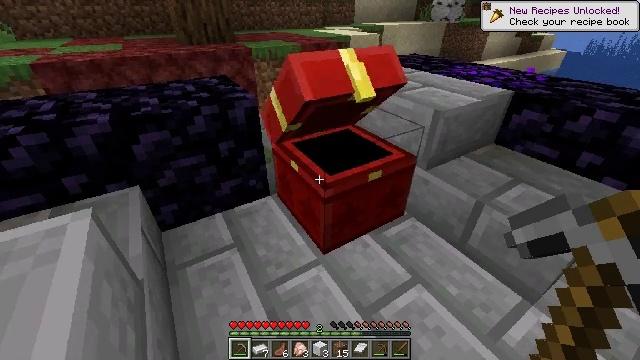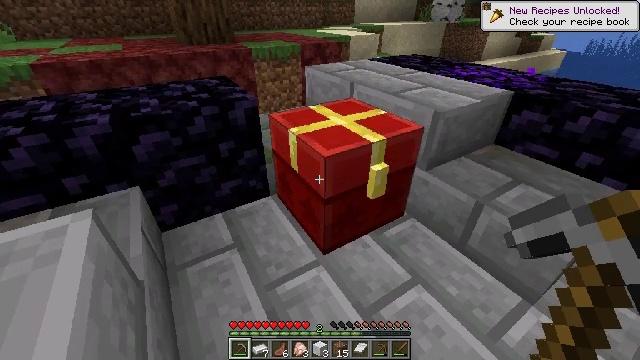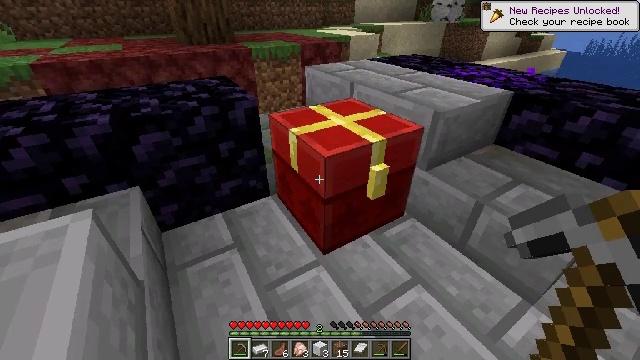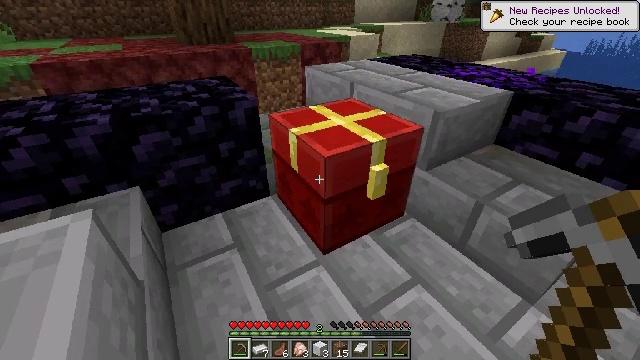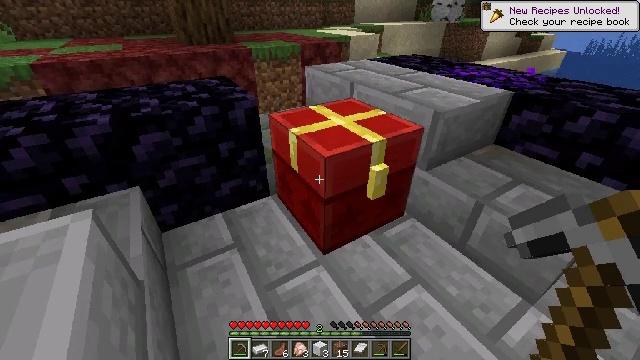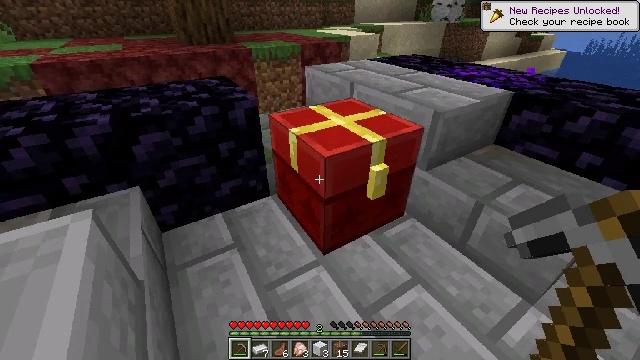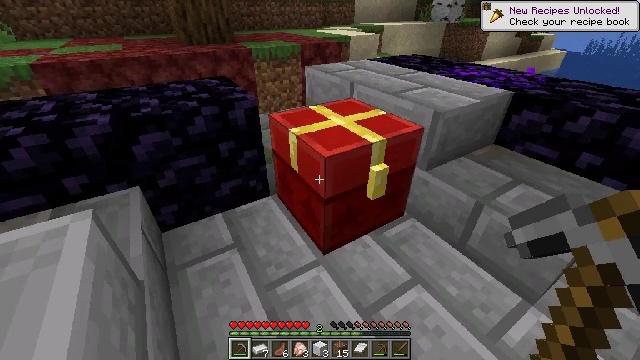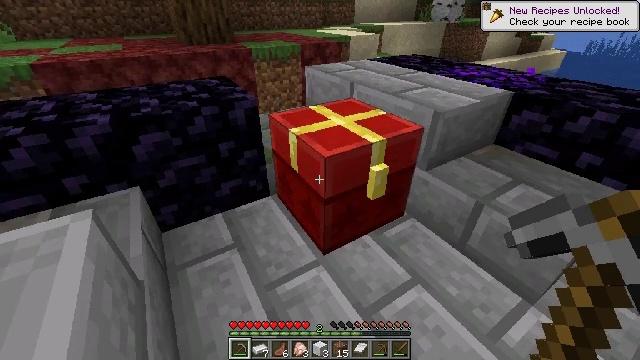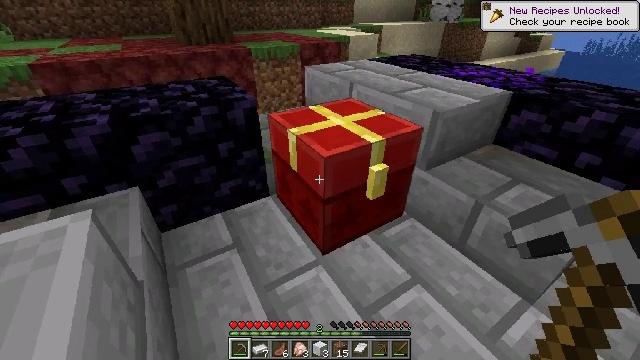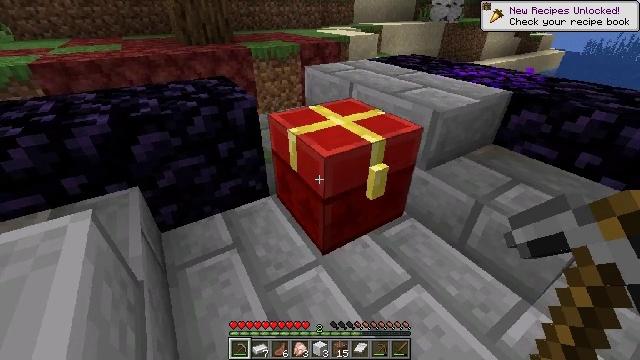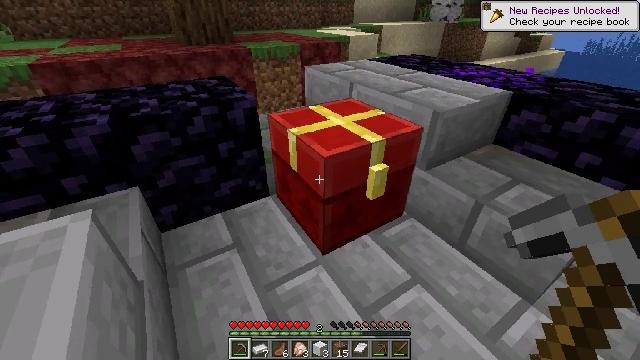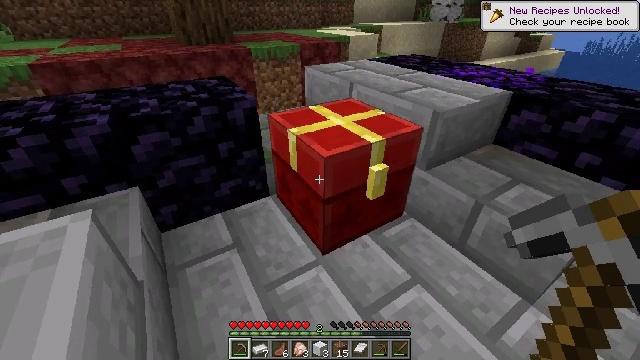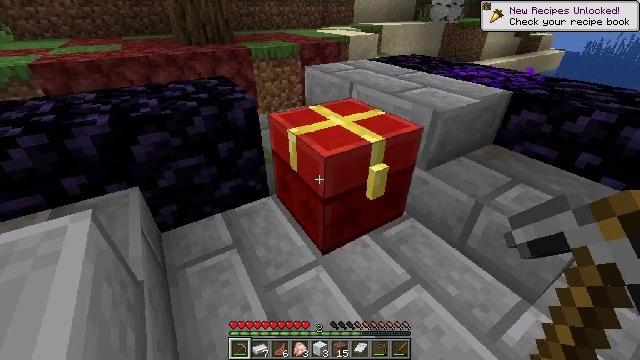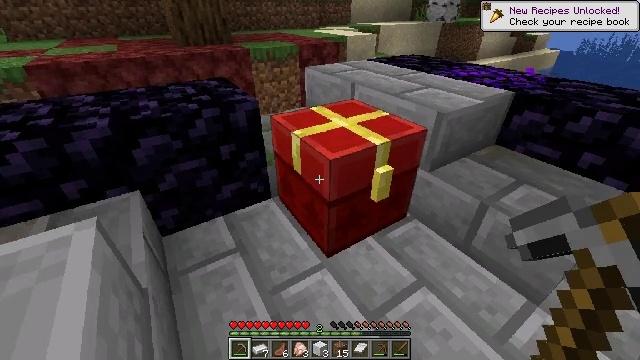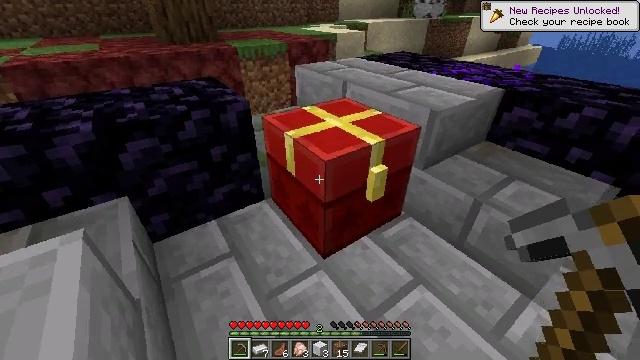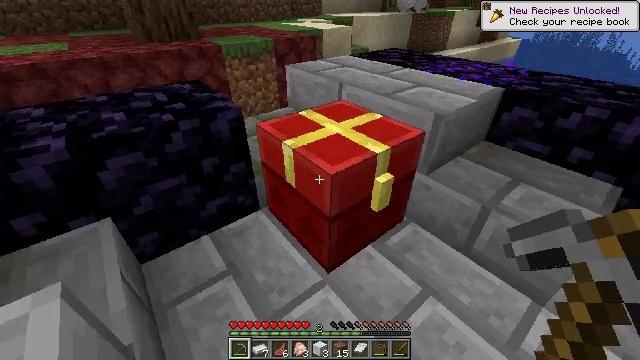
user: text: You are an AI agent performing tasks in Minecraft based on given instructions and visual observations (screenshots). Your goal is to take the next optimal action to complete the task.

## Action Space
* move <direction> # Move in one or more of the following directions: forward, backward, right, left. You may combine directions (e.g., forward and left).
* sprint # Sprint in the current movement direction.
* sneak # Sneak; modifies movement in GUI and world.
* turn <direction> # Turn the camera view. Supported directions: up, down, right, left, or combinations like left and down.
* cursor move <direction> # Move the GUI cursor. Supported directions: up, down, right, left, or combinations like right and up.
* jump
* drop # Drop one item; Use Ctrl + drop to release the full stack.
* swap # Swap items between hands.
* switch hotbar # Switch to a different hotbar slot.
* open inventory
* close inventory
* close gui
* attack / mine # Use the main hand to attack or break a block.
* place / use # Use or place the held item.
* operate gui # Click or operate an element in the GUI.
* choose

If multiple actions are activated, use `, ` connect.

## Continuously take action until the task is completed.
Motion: motion action
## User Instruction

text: Mine a chest to move it.
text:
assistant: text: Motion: no_op
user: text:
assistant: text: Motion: no_op
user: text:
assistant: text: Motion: no_op
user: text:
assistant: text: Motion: no_op
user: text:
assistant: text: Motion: no_op
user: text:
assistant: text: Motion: no_op
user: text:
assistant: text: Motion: no_op
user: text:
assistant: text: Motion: no_op
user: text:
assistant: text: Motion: no_op
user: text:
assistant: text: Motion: no_op
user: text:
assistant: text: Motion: no_op
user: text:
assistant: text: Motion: no_op
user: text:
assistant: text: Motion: move left
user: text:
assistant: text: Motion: move forward and move left, turn right
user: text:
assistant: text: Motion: move forward and move left, turn right
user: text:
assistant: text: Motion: move forward and move left, turn right and down
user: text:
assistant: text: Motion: move forward and move left, turn right and down
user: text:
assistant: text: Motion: move forward and move left, turn right and down
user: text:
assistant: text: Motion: move forward, turn right and down
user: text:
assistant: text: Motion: move forward, turn right and down
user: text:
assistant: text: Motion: turn right
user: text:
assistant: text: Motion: no_op
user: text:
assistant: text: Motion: no_op
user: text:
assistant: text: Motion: no_op
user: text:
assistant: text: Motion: no_op
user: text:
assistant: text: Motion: no_op
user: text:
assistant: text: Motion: no_op
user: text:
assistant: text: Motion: no_op
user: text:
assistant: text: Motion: move left
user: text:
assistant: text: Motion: move left, jump